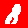
Digit: 8